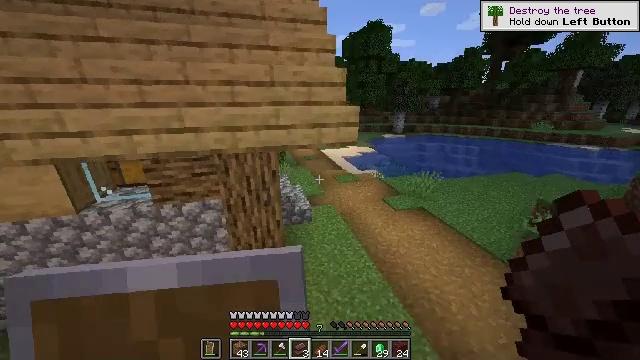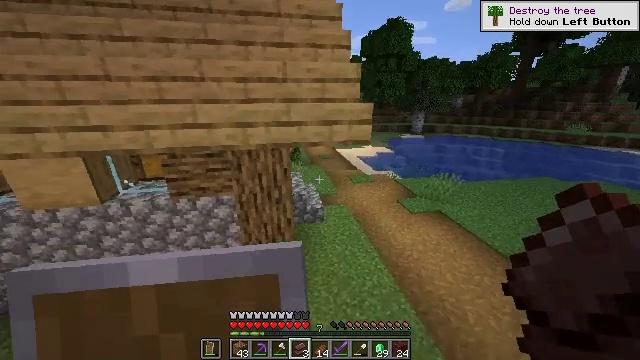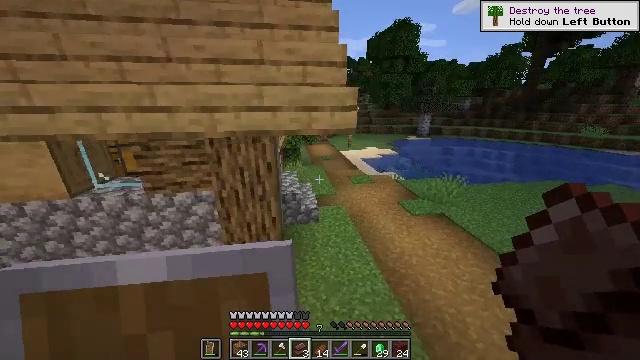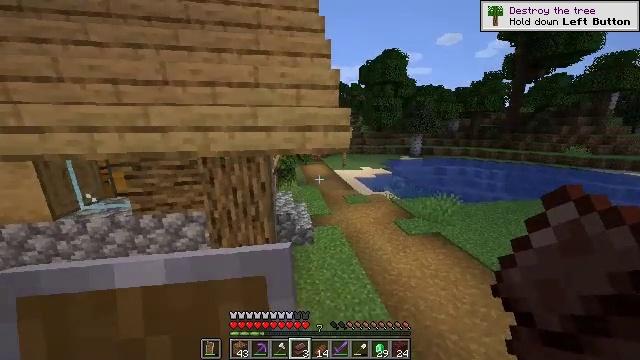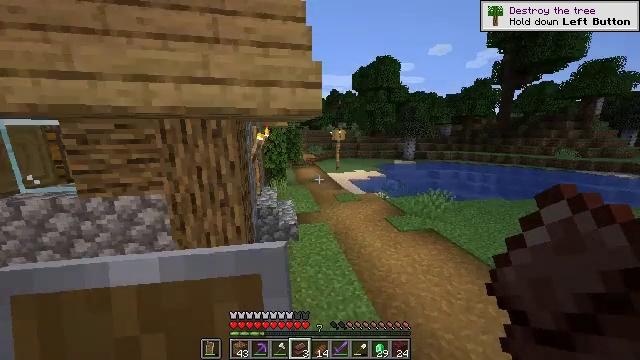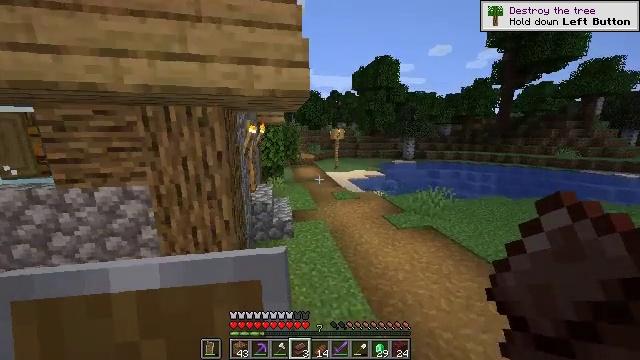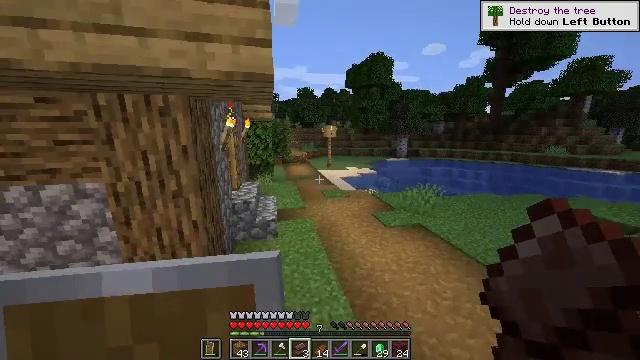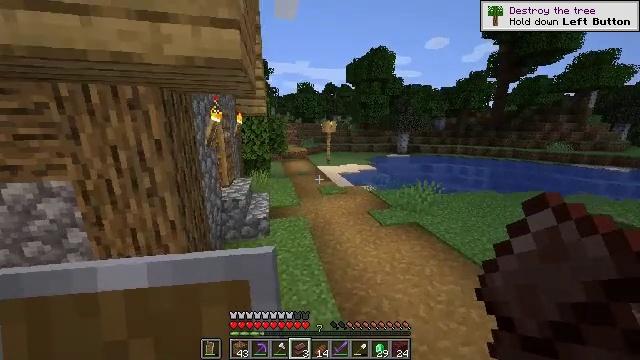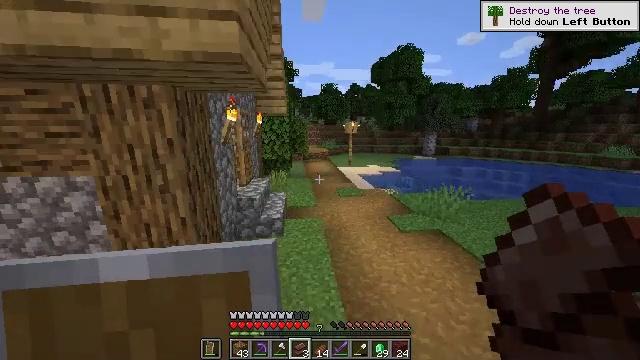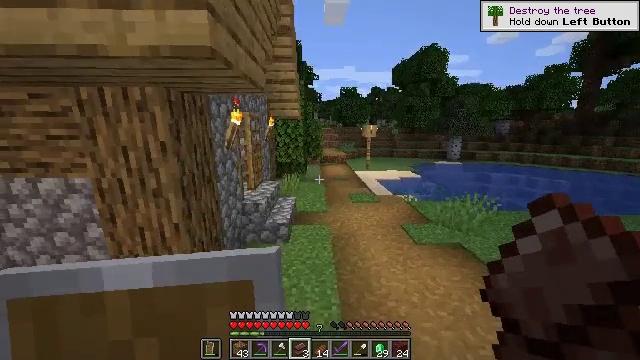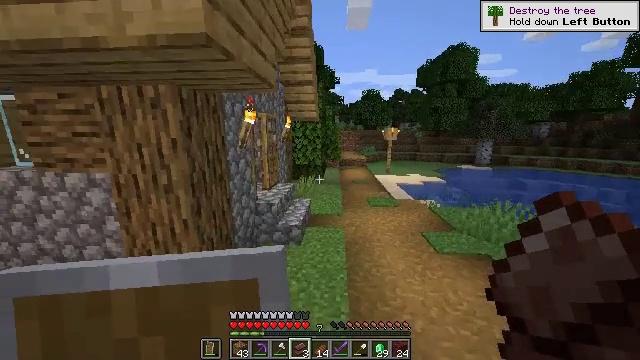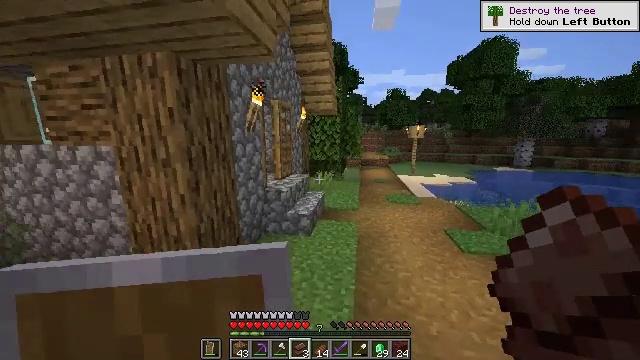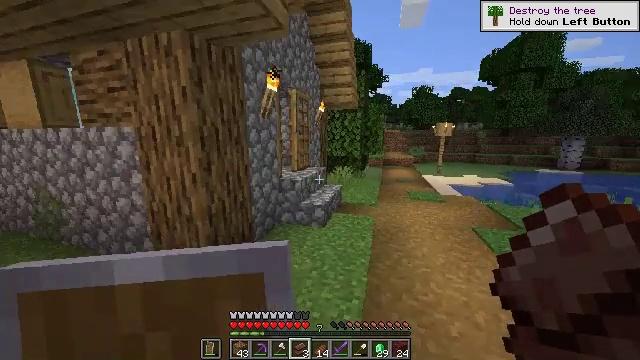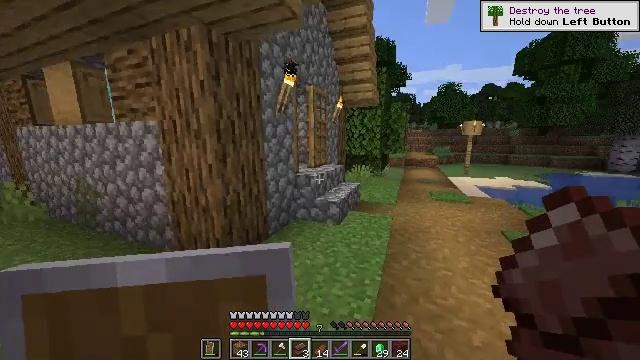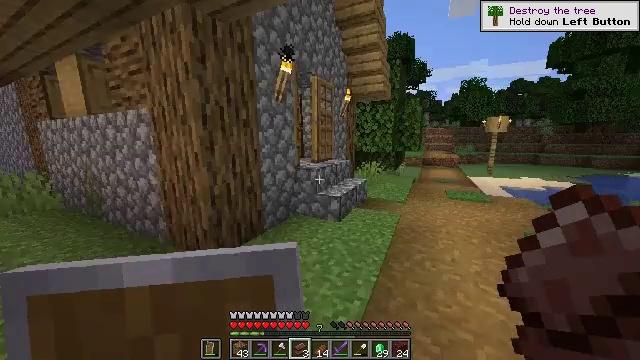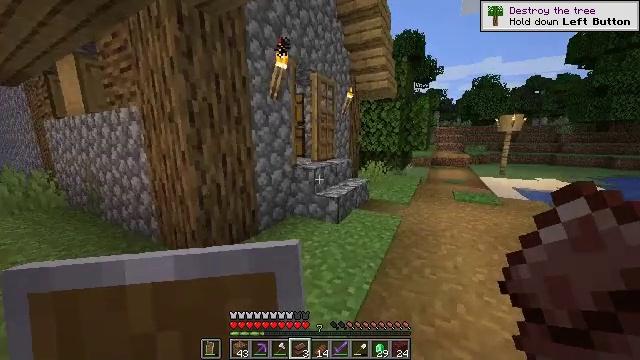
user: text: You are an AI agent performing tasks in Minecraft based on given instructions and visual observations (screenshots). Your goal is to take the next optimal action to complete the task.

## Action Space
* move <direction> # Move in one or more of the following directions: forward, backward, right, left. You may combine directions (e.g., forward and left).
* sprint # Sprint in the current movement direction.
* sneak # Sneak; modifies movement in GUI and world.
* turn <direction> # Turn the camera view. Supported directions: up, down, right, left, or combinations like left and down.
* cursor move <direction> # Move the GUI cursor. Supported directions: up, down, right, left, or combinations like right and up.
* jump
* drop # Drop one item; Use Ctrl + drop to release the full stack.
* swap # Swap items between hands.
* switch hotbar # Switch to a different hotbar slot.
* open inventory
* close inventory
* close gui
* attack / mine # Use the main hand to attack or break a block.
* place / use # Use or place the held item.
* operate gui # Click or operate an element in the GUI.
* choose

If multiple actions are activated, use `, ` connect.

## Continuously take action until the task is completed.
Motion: motion action
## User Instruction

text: Craft a netherite ingot.
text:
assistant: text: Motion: move forward and move right, turn left
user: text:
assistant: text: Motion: move forward and move right, turn left
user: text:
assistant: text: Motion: move forward and move right, turn right and up
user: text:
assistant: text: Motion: move forward and move right, turn right and up
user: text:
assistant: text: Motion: move forward and move right
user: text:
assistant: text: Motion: move forward and move right, turn right
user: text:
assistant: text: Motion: move forward and move right, turn down
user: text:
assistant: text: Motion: move forward and move right, turn left
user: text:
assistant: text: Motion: move forward and move right, turn left and up
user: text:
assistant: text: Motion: move forward and move right, turn left
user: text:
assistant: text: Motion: move forward and move right, turn left
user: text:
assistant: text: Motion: move forward and move right, turn left
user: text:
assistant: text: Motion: move forward and move right, turn left
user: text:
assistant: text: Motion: move forward and move right, turn left
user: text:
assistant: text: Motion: move forward and move right, turn left
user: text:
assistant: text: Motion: move forward and move right, turn left
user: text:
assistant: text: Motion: move forward and move right, turn left
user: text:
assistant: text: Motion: move forward and move right, turn left
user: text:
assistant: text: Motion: move forward and move right, turn left
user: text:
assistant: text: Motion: move forward and move right, turn left
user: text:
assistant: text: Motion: move forward and move right, turn left
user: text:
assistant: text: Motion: move forward and move right, turn left
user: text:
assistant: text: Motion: move forward and move right, turn left
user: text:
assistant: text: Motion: move forward and move right, turn left
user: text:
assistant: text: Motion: move forward and move right, turn left
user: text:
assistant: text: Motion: move forward and move right, turn left
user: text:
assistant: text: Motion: move forward and move right, turn left
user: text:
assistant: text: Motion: move forward, turn left
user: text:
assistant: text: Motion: move forward, turn left
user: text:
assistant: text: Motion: move forward, turn left